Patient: sex M, age 35
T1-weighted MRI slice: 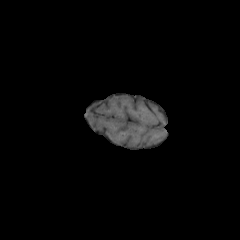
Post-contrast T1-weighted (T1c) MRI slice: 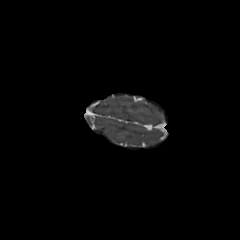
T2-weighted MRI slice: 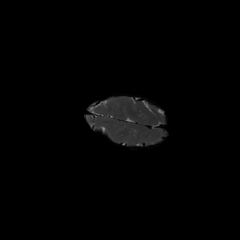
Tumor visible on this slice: yes
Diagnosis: Astrocytoma, IDH-wildtype
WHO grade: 2